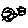
Label: moon